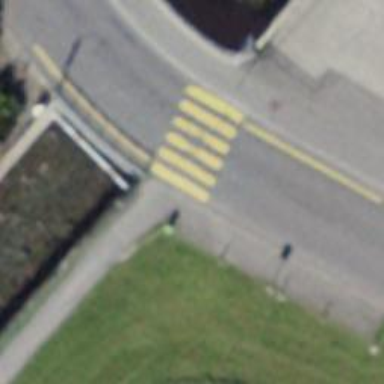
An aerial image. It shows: Zebra crossing on the road.